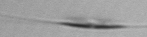
Label: Cylindrotheca